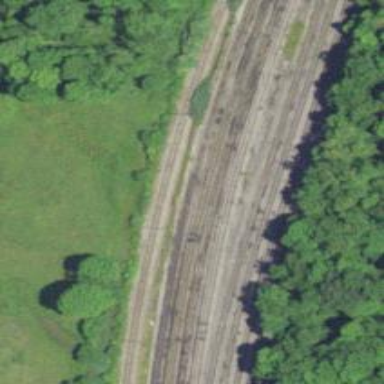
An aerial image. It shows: Railway yard used for servicing trains.